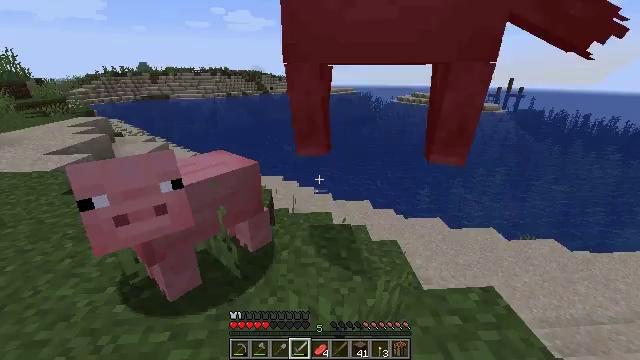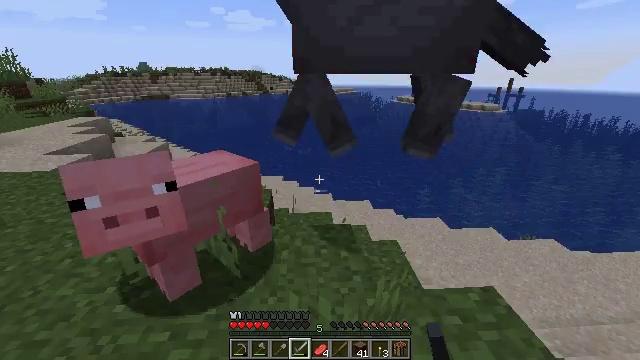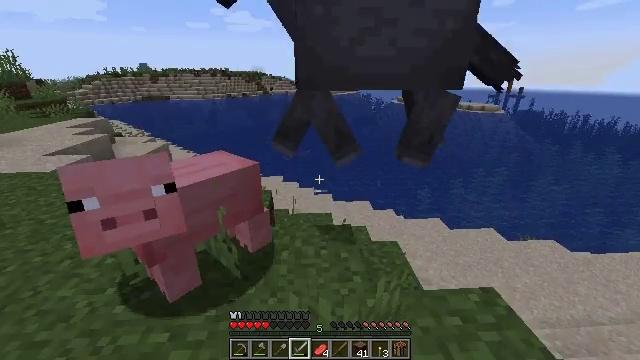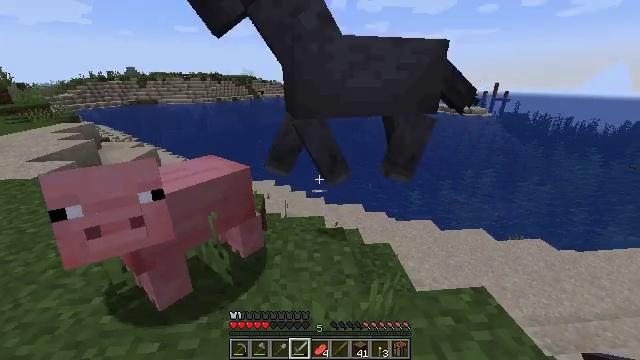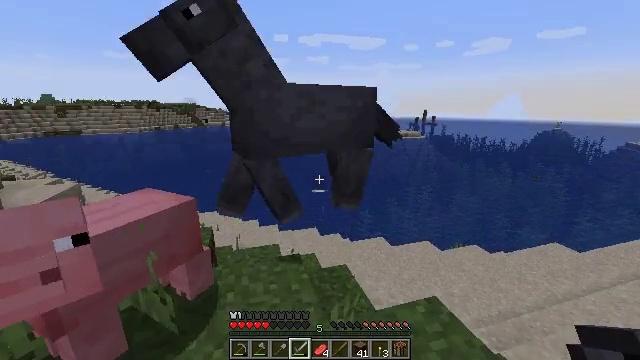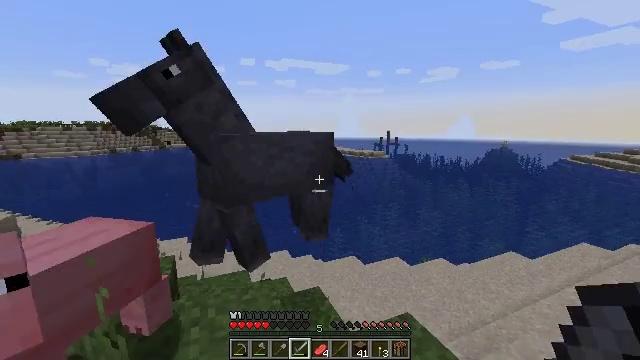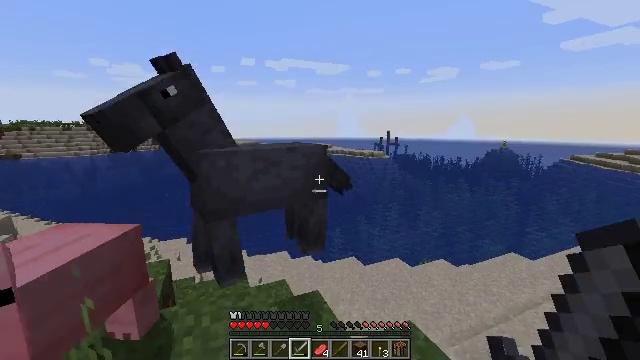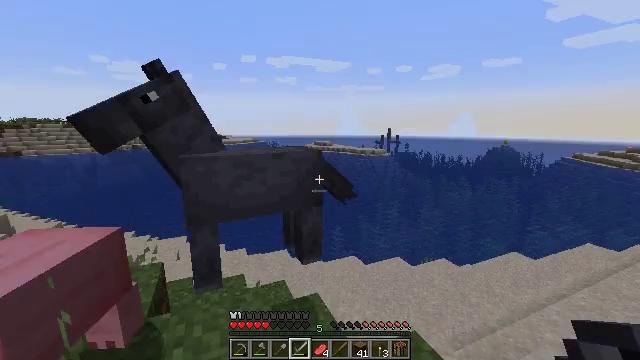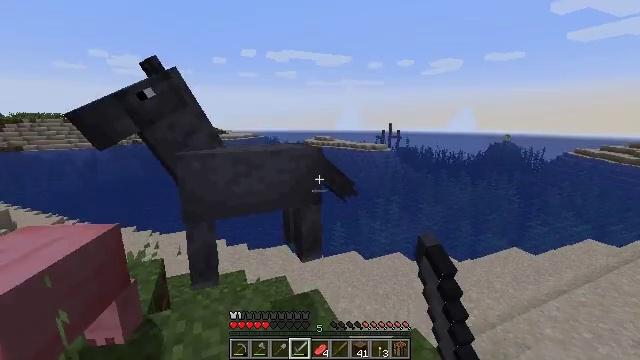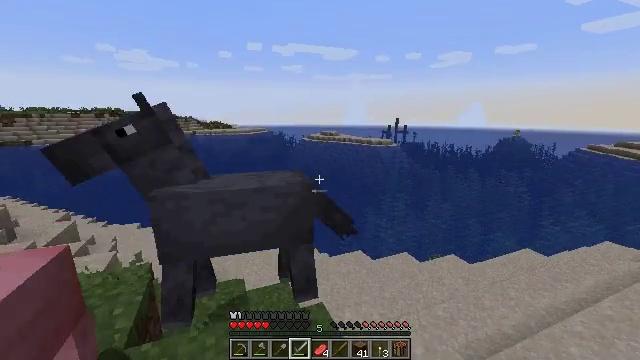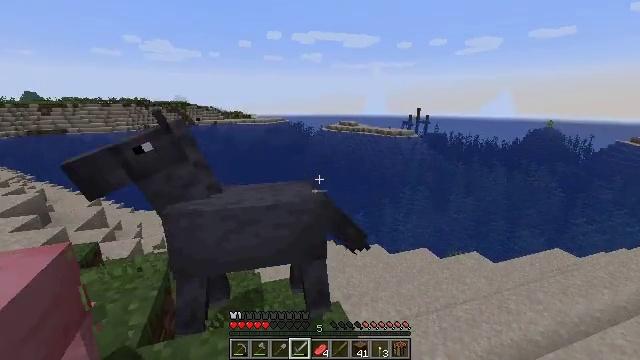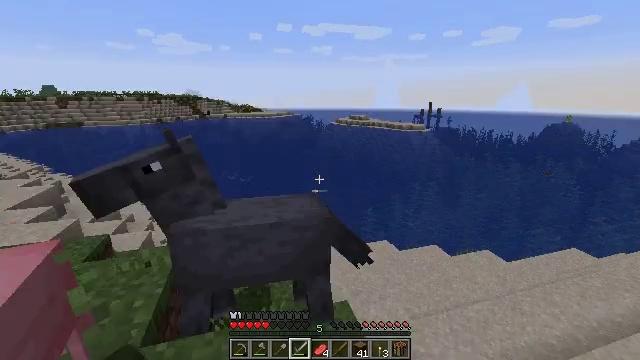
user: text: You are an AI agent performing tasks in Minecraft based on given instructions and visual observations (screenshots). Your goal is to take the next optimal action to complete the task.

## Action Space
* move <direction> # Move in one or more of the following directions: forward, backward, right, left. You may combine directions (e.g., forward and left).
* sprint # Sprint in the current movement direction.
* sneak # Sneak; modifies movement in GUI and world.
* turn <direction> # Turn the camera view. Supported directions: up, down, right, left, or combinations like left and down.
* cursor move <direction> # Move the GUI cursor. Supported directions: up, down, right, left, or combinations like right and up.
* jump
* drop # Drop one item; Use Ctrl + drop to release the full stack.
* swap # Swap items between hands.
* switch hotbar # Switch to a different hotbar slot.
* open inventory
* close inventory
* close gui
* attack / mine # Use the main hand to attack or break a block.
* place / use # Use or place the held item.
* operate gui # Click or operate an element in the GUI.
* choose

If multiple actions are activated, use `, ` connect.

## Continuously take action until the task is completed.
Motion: motion action
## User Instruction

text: Combat the horse.
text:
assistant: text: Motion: attack / mine
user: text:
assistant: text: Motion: attack / mine
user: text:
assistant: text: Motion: turn right, attack / mine
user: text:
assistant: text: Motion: turn right and up
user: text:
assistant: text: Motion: turn right and up
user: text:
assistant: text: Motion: move forward
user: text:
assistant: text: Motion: move forward, attack / mine
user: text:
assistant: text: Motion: move forward, turn down, attack / mine
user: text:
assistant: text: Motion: move forward, turn left, attack / mine
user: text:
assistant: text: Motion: move forward, turn left and down, attack / mine
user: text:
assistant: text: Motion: turn left and down
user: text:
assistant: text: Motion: attack / mine